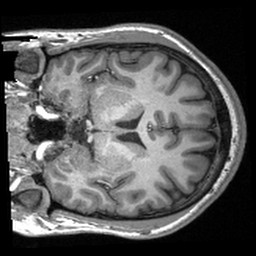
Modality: T1w
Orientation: coronal
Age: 20
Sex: male